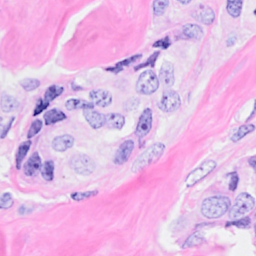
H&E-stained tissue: Breast